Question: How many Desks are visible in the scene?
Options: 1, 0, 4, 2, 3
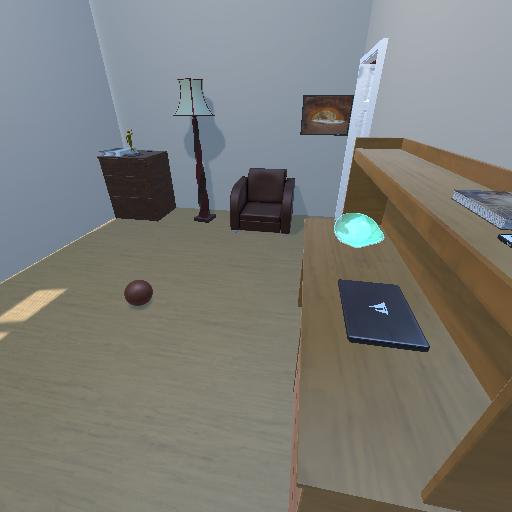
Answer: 1